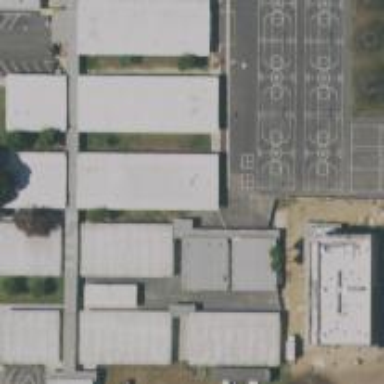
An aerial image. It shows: School.